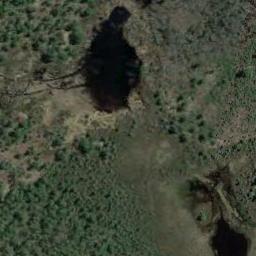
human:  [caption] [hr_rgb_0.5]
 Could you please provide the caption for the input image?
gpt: There are many different areas of water surrounded by wetlands .

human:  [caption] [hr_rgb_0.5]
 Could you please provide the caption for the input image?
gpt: There are strips of water in this wetland .

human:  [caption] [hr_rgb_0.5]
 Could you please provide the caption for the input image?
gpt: There is a lake in the brown bare land in a wetland with sparse green plants on the bare land .

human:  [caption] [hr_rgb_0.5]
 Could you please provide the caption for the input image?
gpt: The wetland consists of bare land, Green plants and water .

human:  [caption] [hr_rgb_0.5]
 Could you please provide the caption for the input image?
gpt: There are many green trees and two lakes on the wetland .